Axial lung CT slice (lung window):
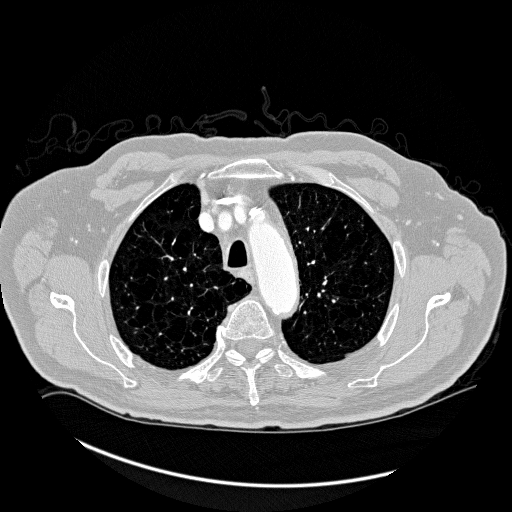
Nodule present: no